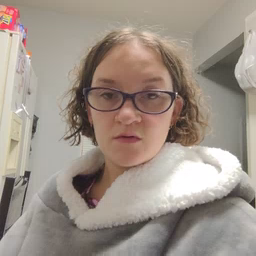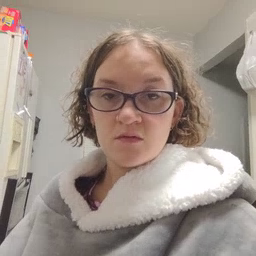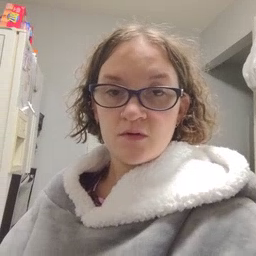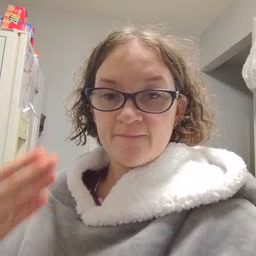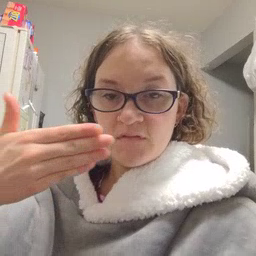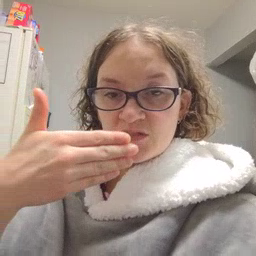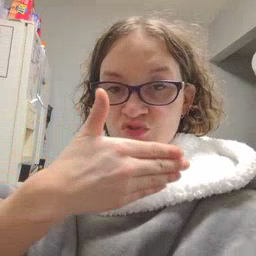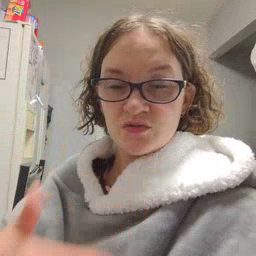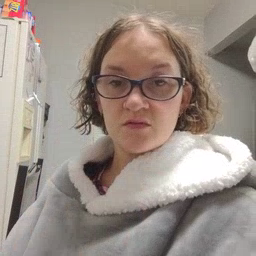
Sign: fish